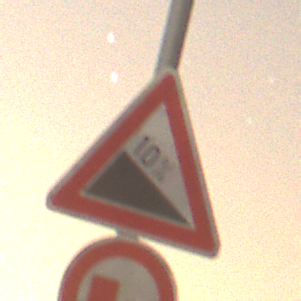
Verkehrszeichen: Gefaelle10
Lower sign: UeberholverbotKraftfahrzeuge
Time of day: Night
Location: Outdoor (Nature)
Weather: Clear
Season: NotSpecified
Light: Natural